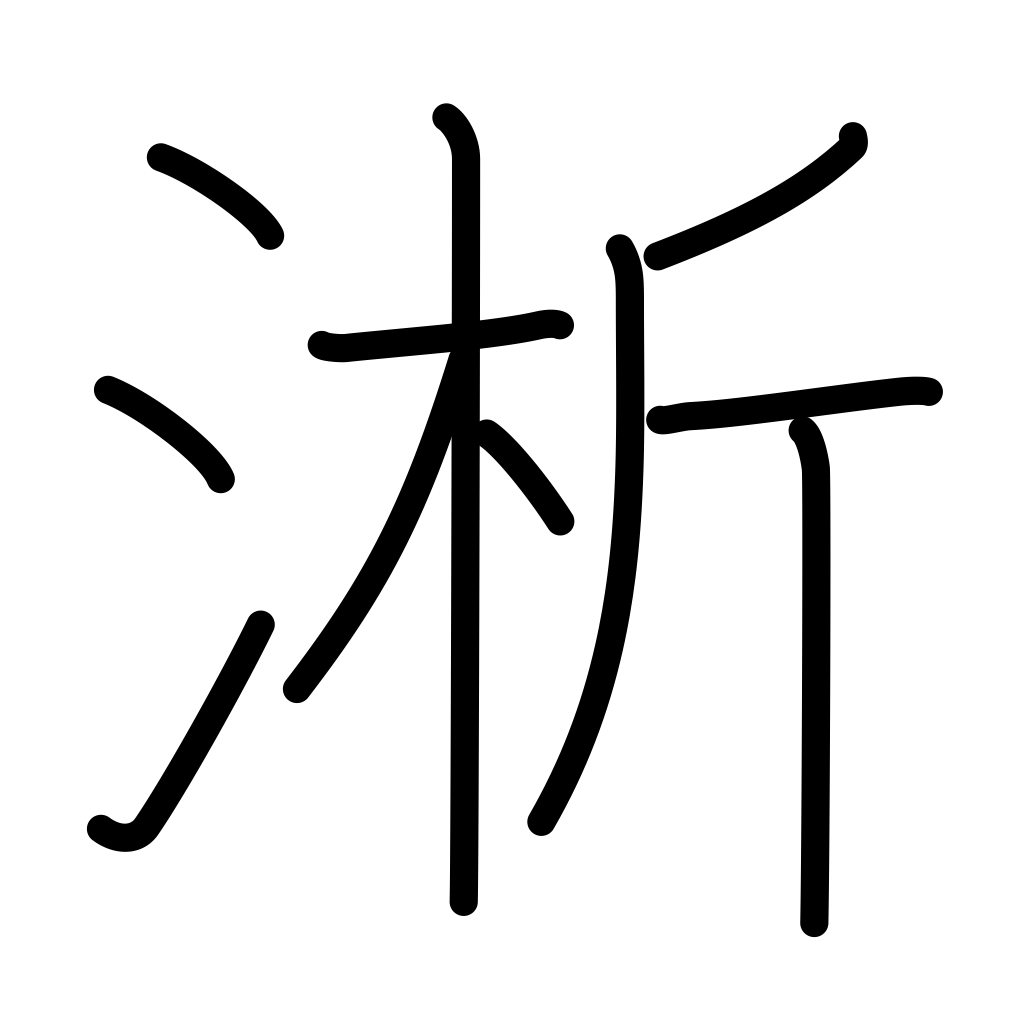
Meaning: wash rice